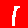
Digit: 1